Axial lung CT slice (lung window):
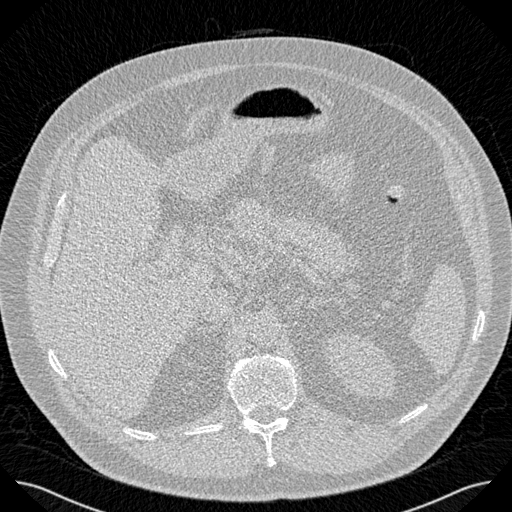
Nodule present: no